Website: macys
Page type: payment
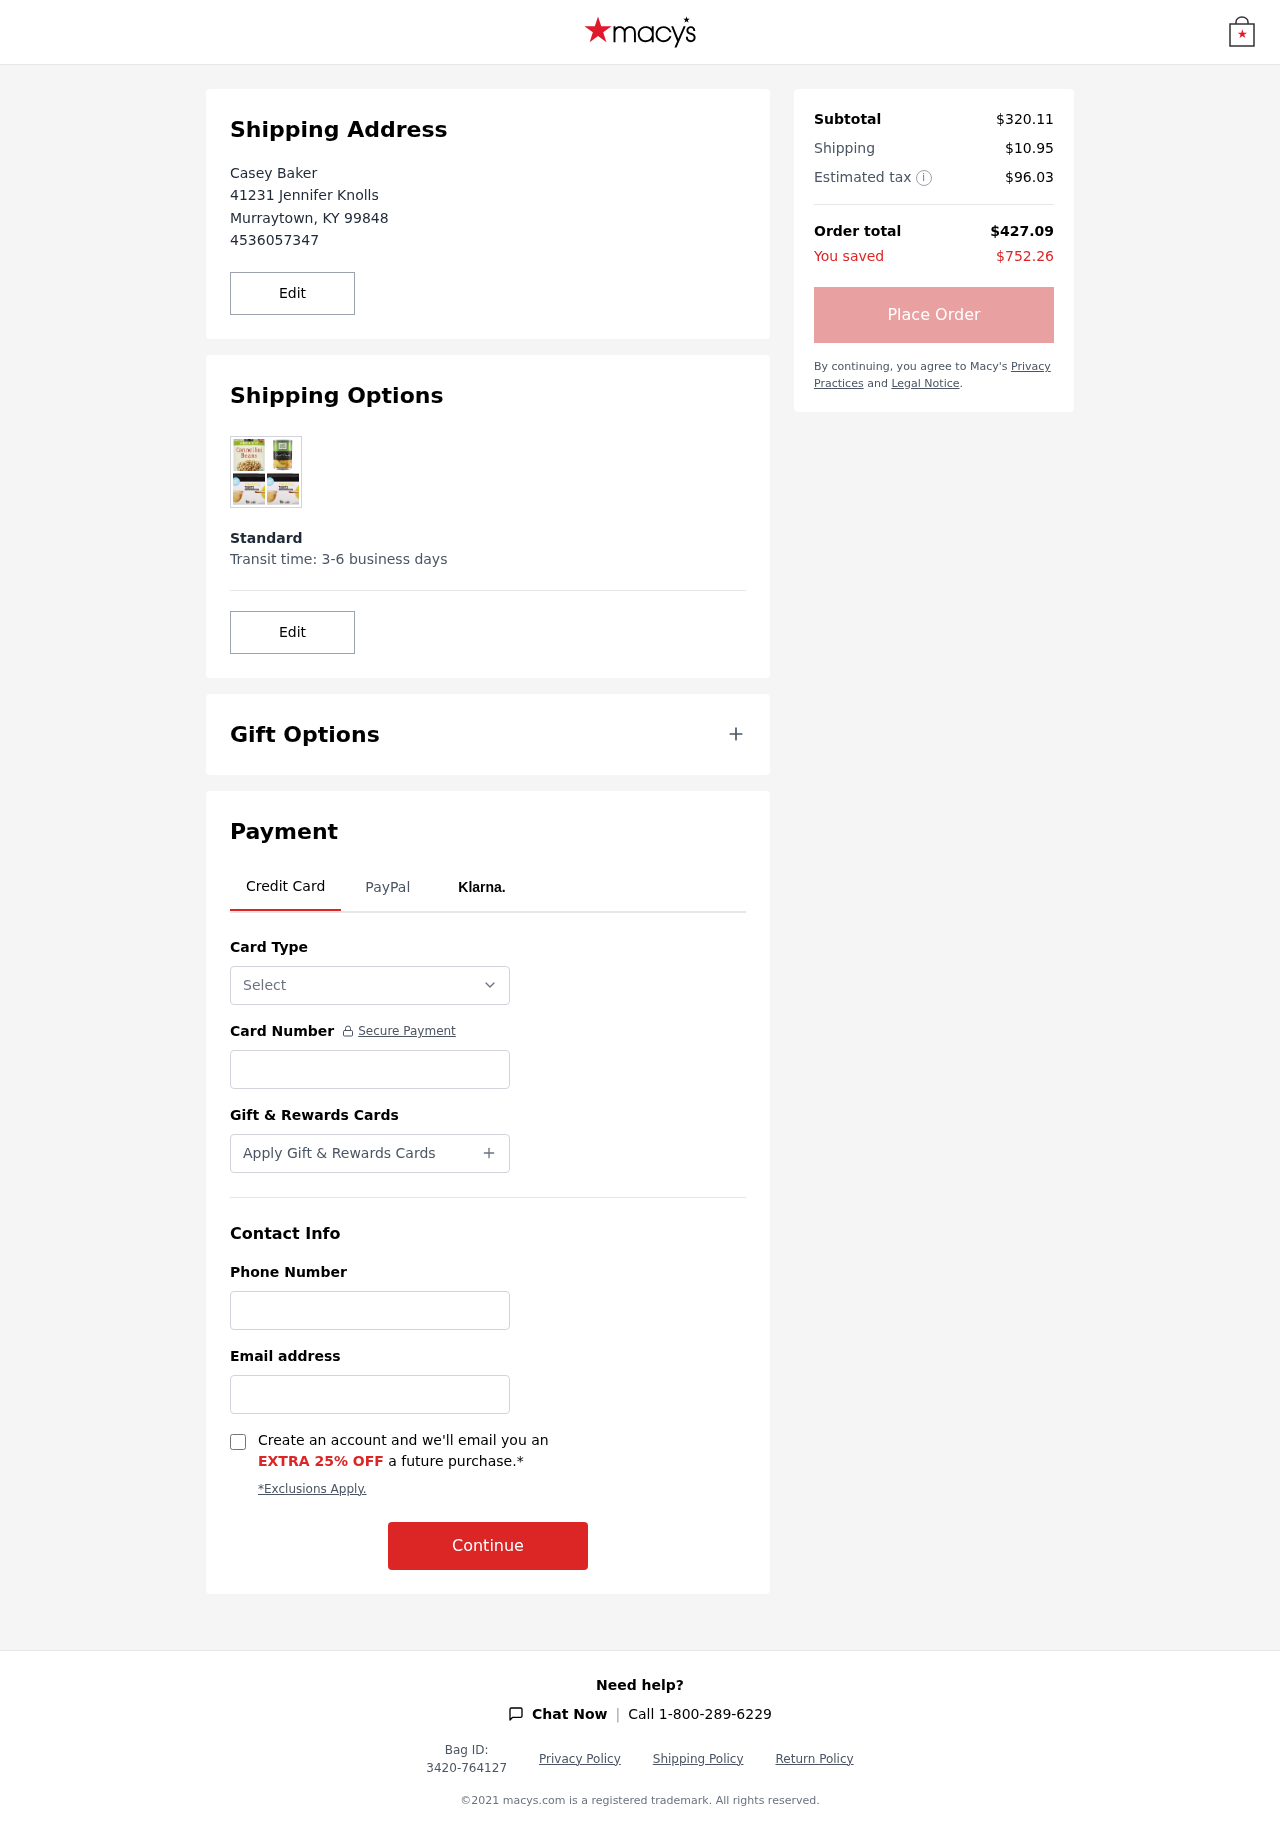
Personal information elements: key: PII_CARD_NUMBER
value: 4771 2903 5006 1848
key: PII_CARD_TYPE
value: Visa
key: PII_CITY
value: Murraytown
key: PII_EMAIL
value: casey_baker@gmail.com
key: PII_FULLNAME
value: Casey Baker
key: PII_PHONE
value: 4536057347
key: PII_PHONE_ALT
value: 4587617682
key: PII_POSTCODE
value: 99848
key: PII_STATE_ABBR
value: KY
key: PII_STREET
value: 41231 Jennifer Knolls
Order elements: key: ORDER_SUBTOTAL
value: $320.11
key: ORDER_SHIPPING_COST
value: $10.95
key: ORDER_TAX
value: $96.03
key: ORDER_TOTAL
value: $427.09
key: ORDER_SAVINGS
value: $752.26